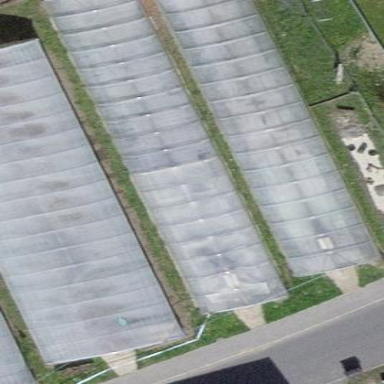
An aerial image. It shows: Greenhouse.